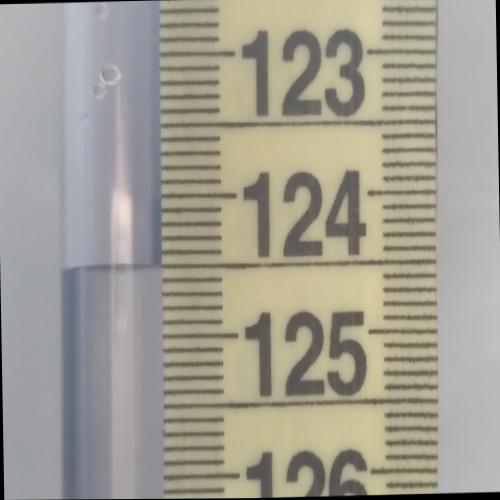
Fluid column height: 124.5 cm